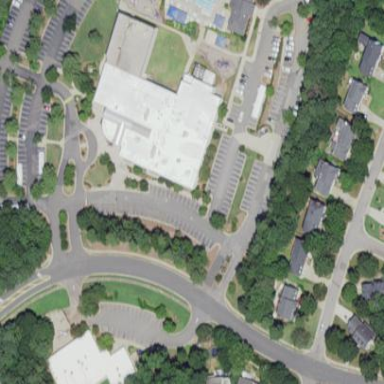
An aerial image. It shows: Building used as fitness center.